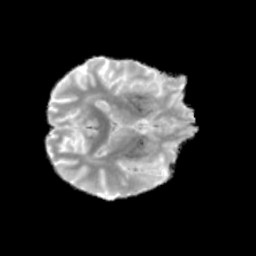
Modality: MD
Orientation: axial
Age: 68
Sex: female
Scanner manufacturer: siemens
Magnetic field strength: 3 T
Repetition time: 3.23 s
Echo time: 0.0892 s